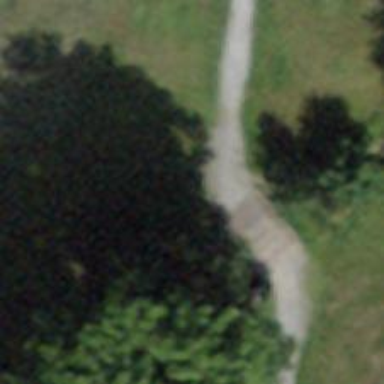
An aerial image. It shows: Bench for seating.